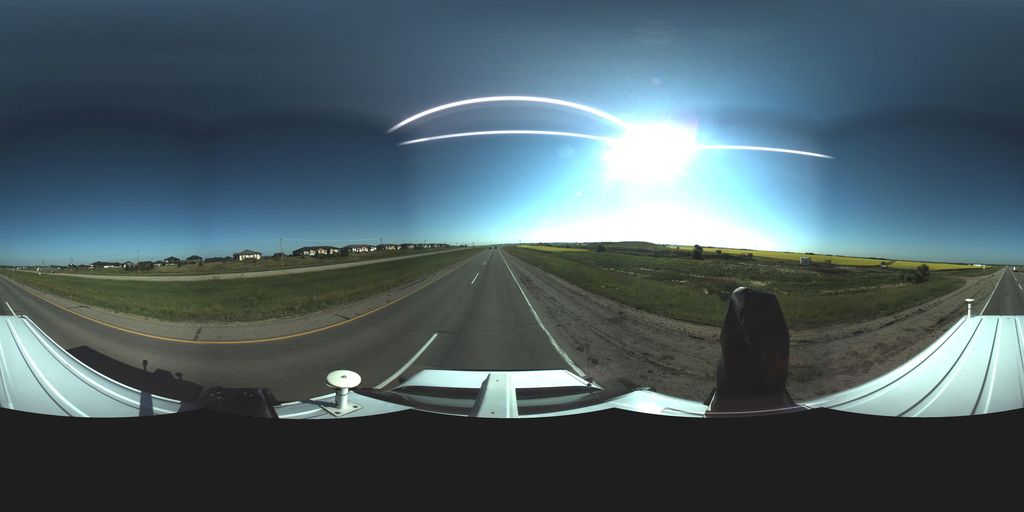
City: saskatoon